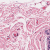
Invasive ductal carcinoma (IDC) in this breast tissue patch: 0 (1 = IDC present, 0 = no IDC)